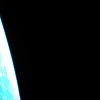
Label: space